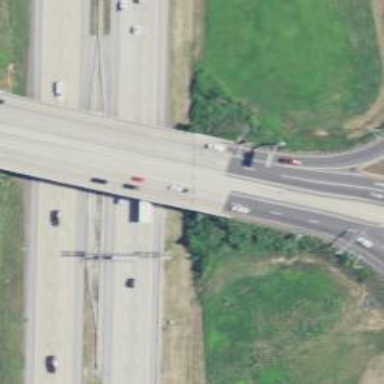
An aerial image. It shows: Trunk highway bridge designed in diverging diamond junction.